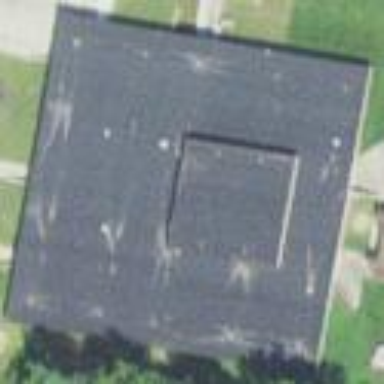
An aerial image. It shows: School building.